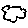
Label: cloud